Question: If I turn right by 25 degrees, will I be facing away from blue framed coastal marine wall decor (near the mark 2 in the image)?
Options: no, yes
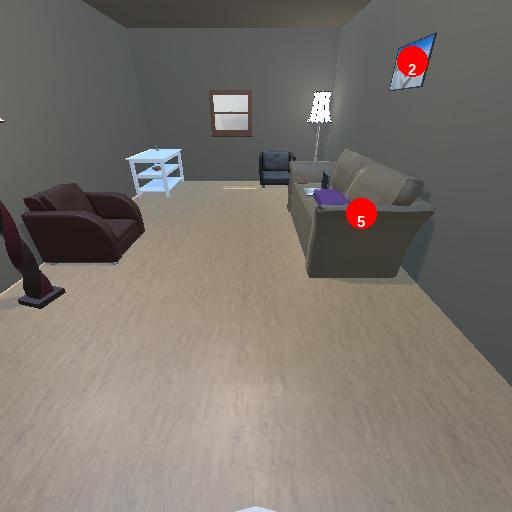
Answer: no